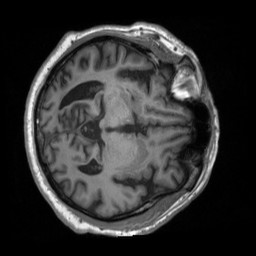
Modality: T1w
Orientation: axial
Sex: male
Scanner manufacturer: siemens
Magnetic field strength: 3 T
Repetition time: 2 s
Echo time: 0.00226 s